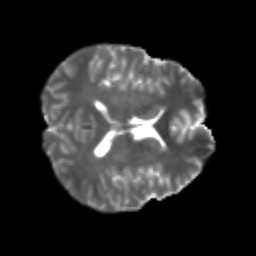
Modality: T2w
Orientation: axial
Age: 21
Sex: male
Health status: healthy
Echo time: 0.074 s